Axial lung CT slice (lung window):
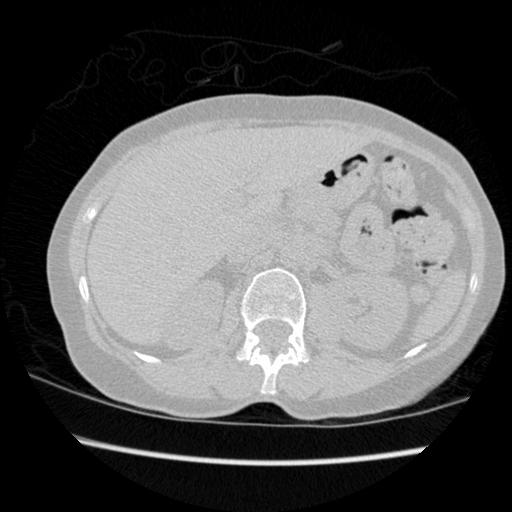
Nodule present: no